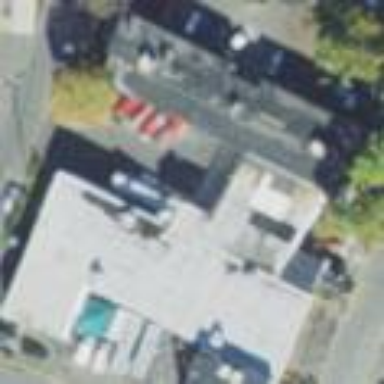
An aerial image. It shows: Part of building is shown in the image.